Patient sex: F
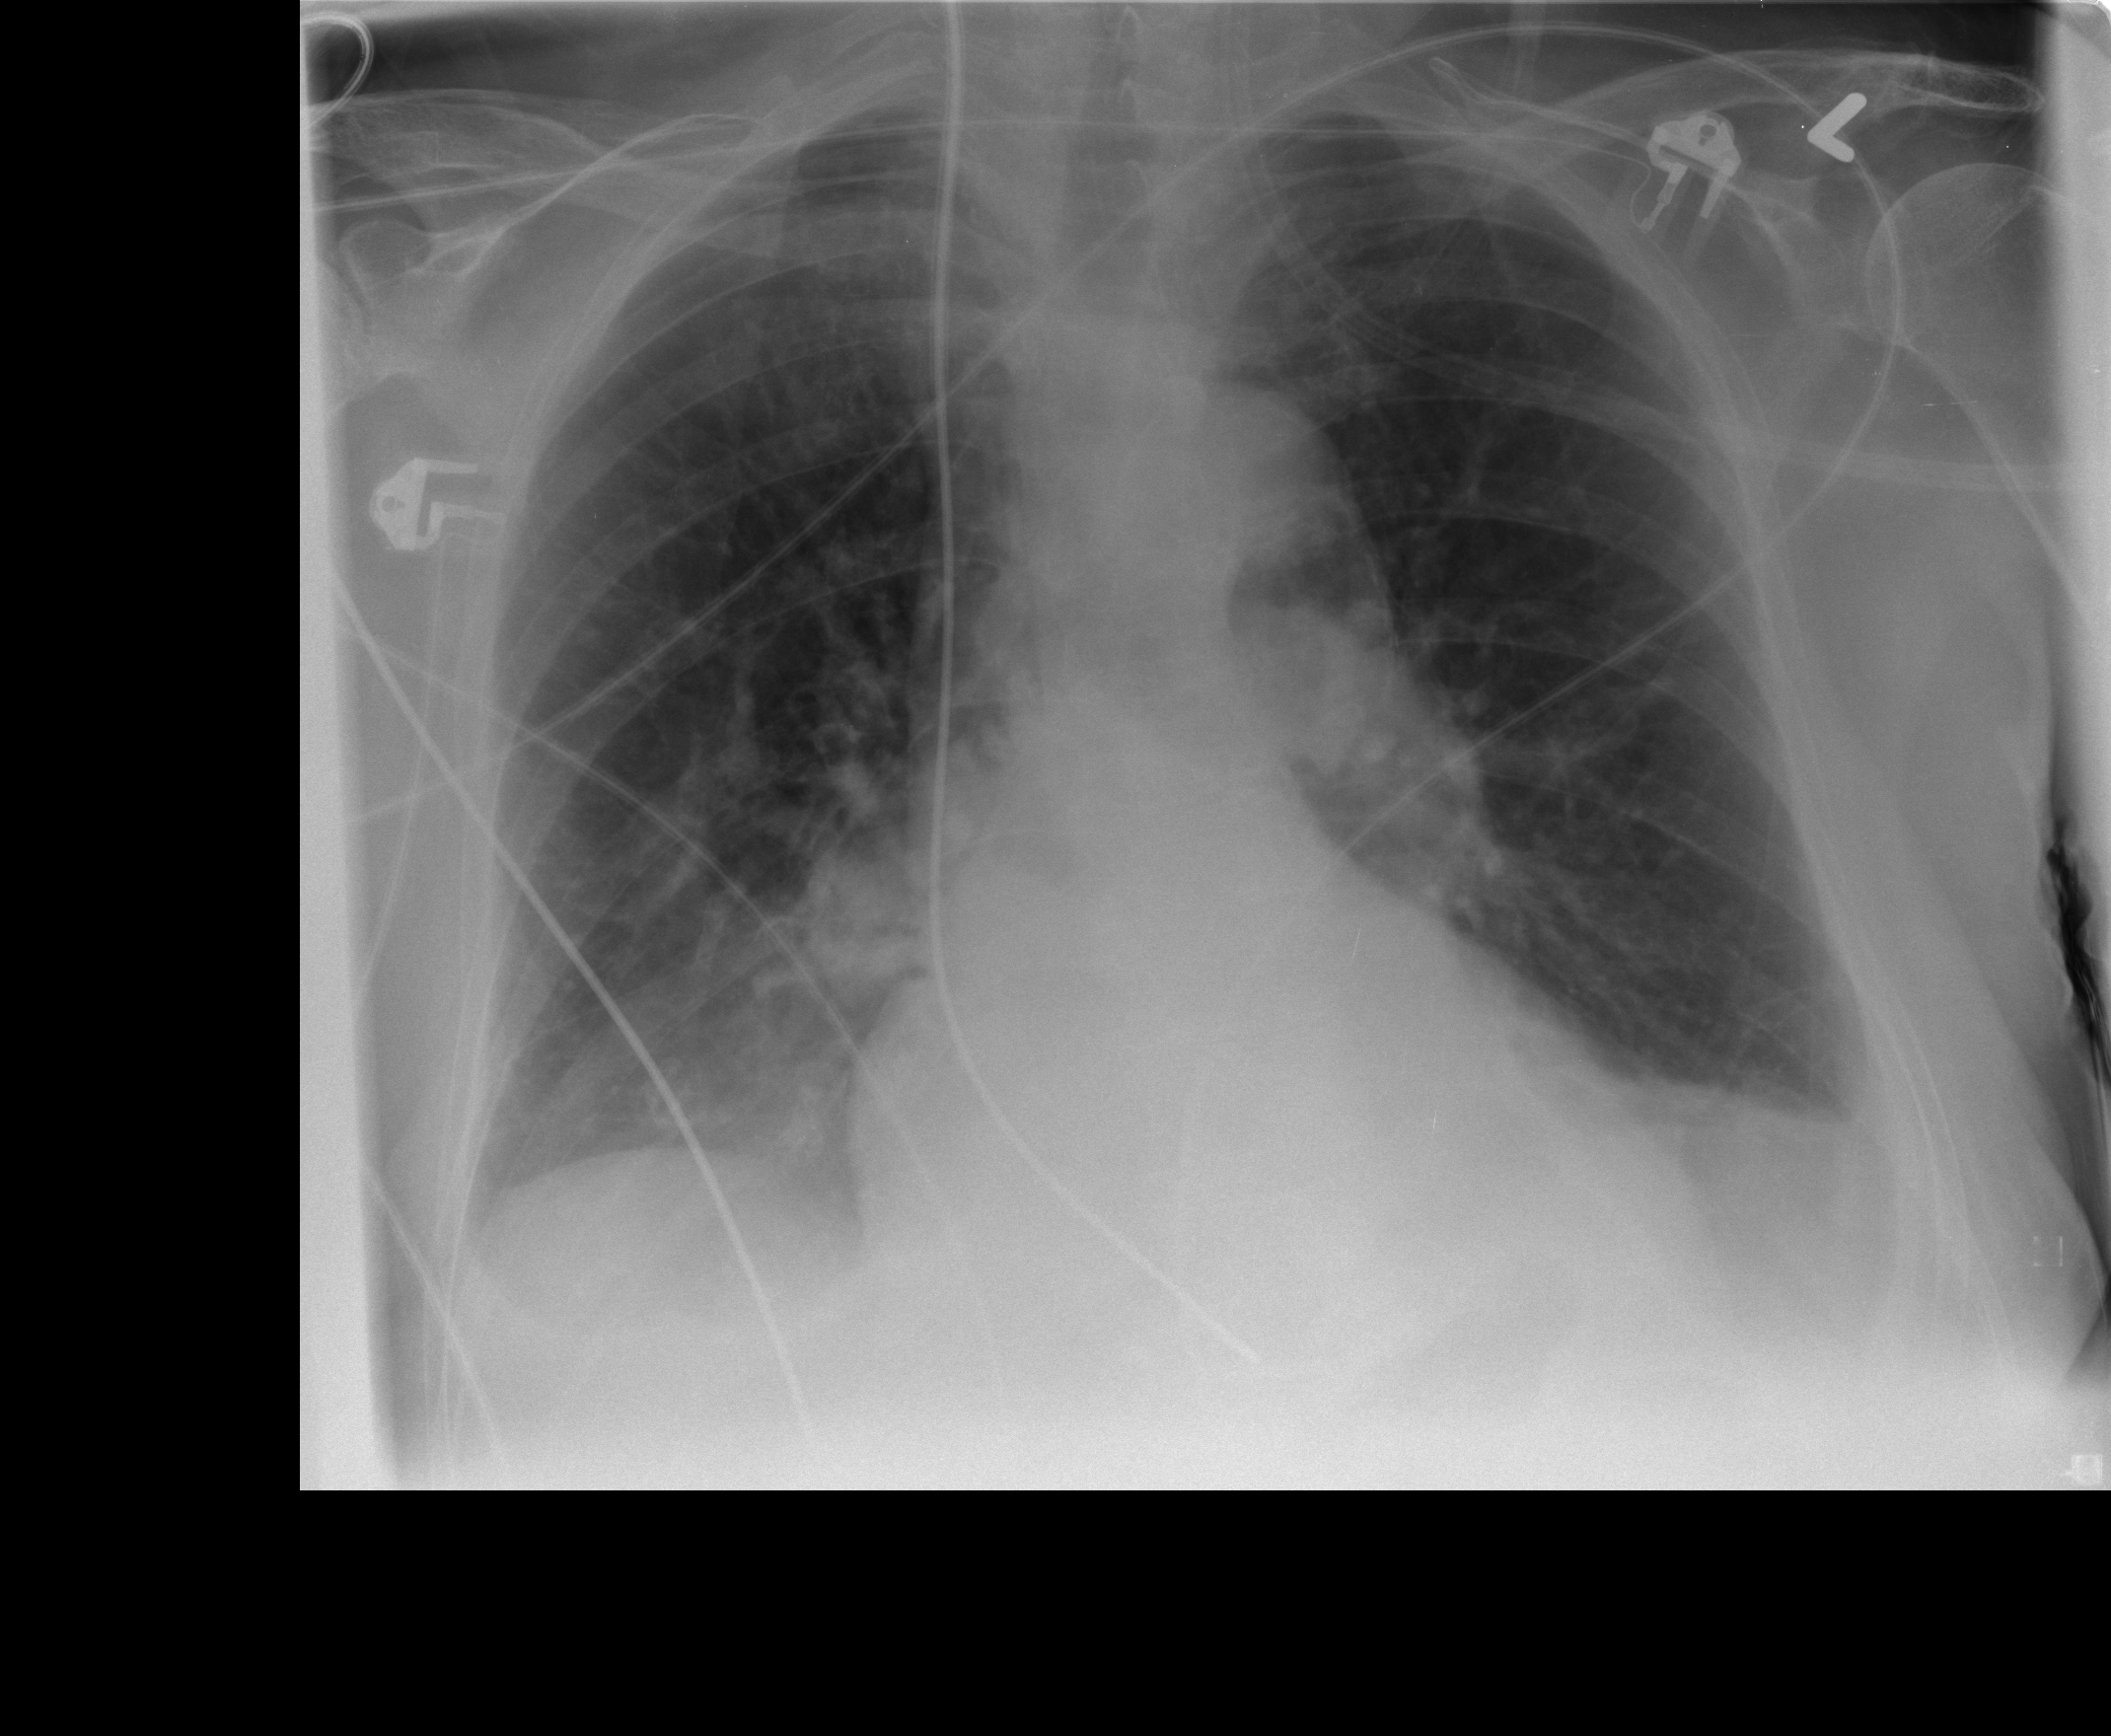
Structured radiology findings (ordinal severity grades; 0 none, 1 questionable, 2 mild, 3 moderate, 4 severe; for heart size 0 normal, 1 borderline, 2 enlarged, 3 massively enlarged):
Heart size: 0
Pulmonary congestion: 2
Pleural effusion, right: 1
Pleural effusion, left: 1
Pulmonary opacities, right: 1
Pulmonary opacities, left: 0
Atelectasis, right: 2
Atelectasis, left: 1